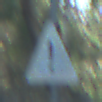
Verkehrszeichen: Gefahrenstelle
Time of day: MorningAfternoon
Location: Outdoor (Nature)
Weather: Clear
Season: NotSpecified
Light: Natural